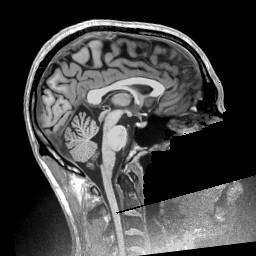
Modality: T1w
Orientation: sagittal
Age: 30
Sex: male